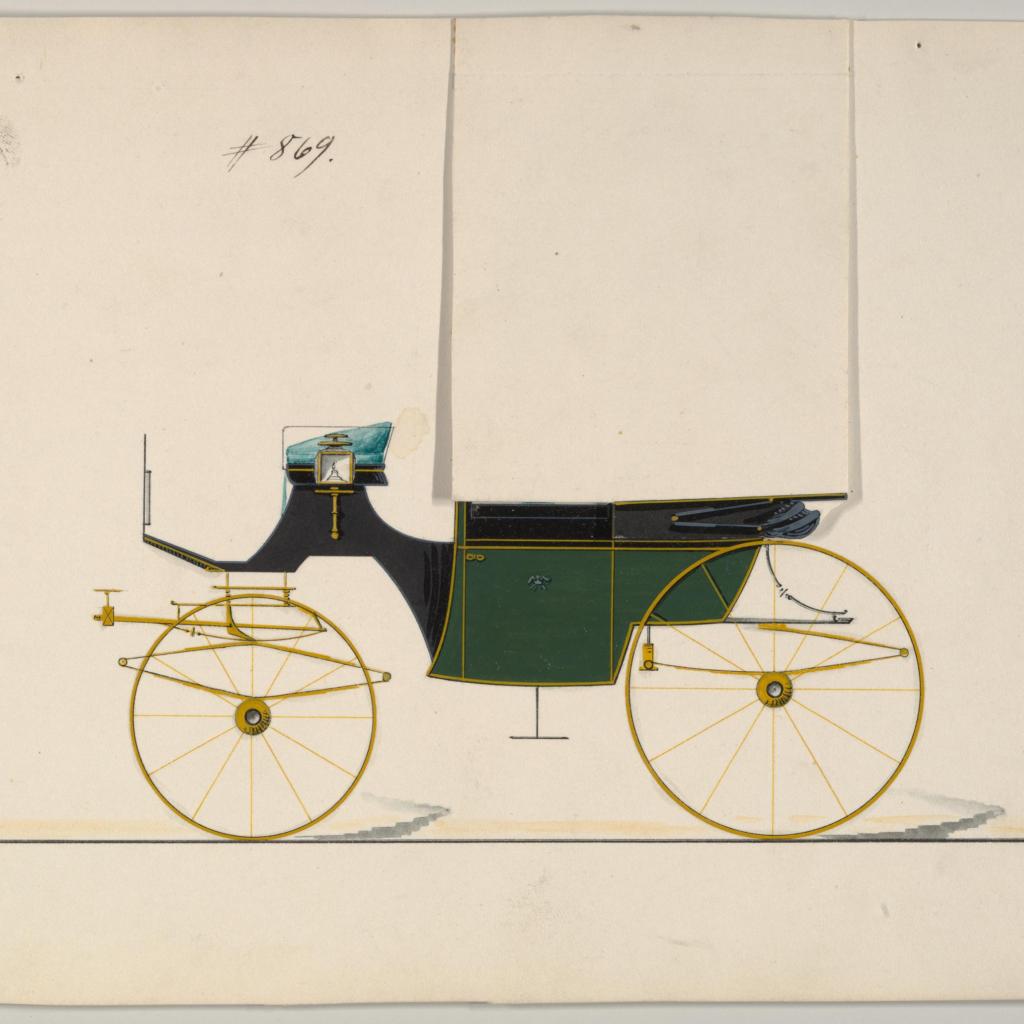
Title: Design for Landaulet, no. 869
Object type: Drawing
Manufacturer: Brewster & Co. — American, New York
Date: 1850–70
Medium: Pen and black ink, watercolor and gouache with gum arabic
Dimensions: sheet: 6 x 8 11/16 in. (15.2 x 22.1 cm)
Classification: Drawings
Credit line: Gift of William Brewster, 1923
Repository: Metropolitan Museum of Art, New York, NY